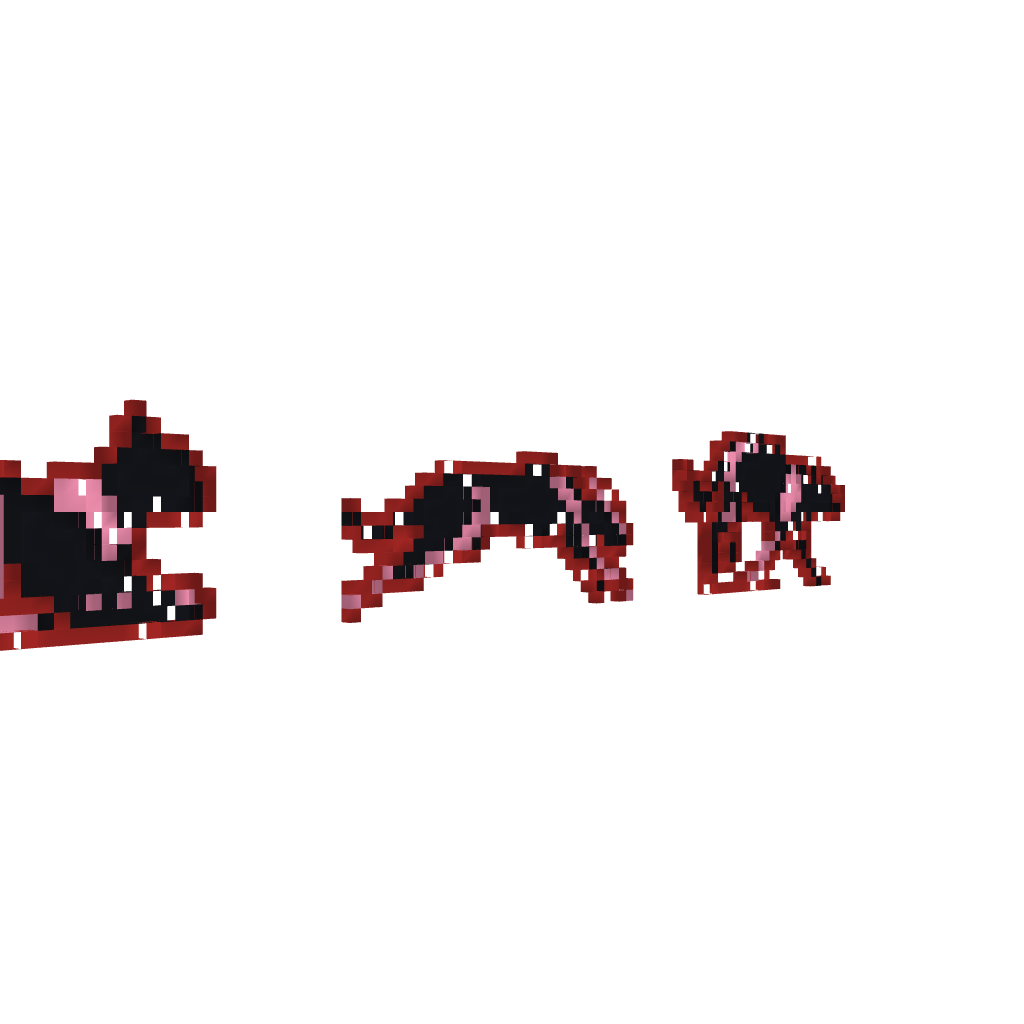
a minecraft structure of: Panther from Castlevania 1